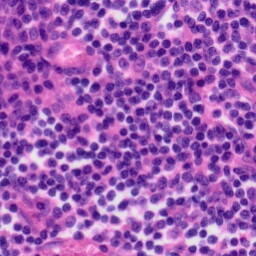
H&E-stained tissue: Tonsil